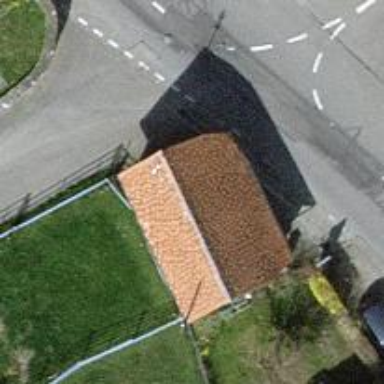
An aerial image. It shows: Post box is visible.